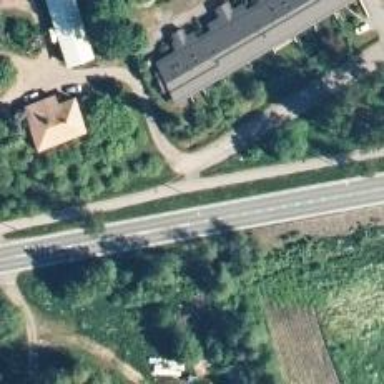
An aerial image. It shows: Asphalt cycle track.